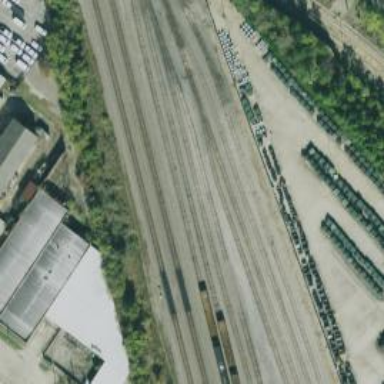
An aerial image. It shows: Railway yard in service.